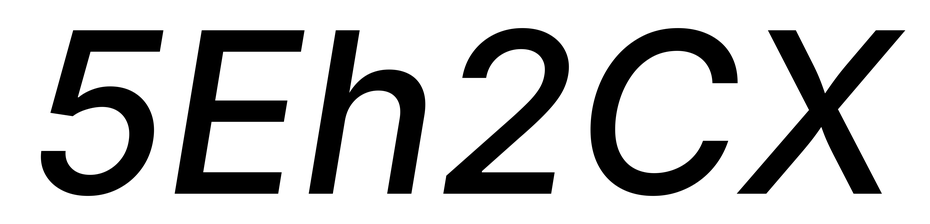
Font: Inter-Italic_Medium_Italic